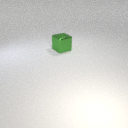
large green metal cube